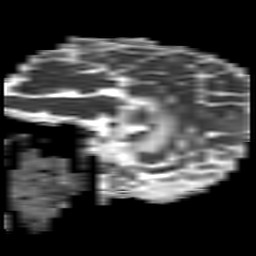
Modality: ADC
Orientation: sagittal
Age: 60
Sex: female
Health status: ill
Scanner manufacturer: philips
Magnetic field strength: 3 T
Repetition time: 3.8 s
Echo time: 0.09 s